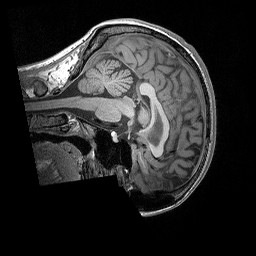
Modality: T1w
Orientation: sagittal
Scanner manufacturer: siemens
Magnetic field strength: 3 T
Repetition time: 2.3 s
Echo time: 0.00298 s